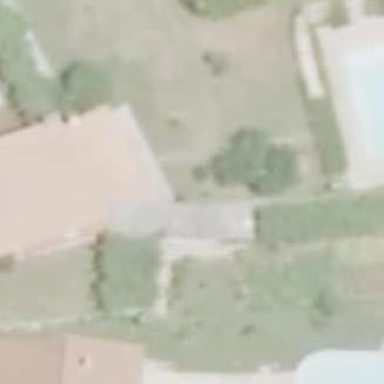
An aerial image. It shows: Simple house.